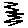
Label: zigzag